Interaction volume radius: 5 \u00c5
Interaction volume height: 25 \u00c5
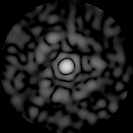
Disorder parameter: 0.8179